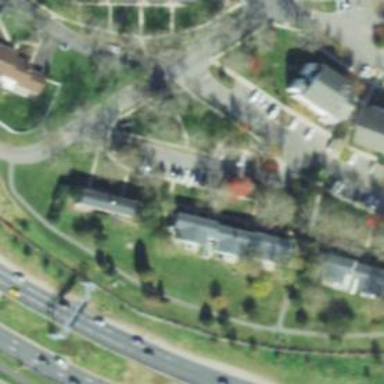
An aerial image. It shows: Footway along the road.